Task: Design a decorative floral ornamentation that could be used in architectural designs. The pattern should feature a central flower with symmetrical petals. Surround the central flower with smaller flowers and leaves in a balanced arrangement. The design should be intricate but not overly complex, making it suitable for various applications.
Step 1606:
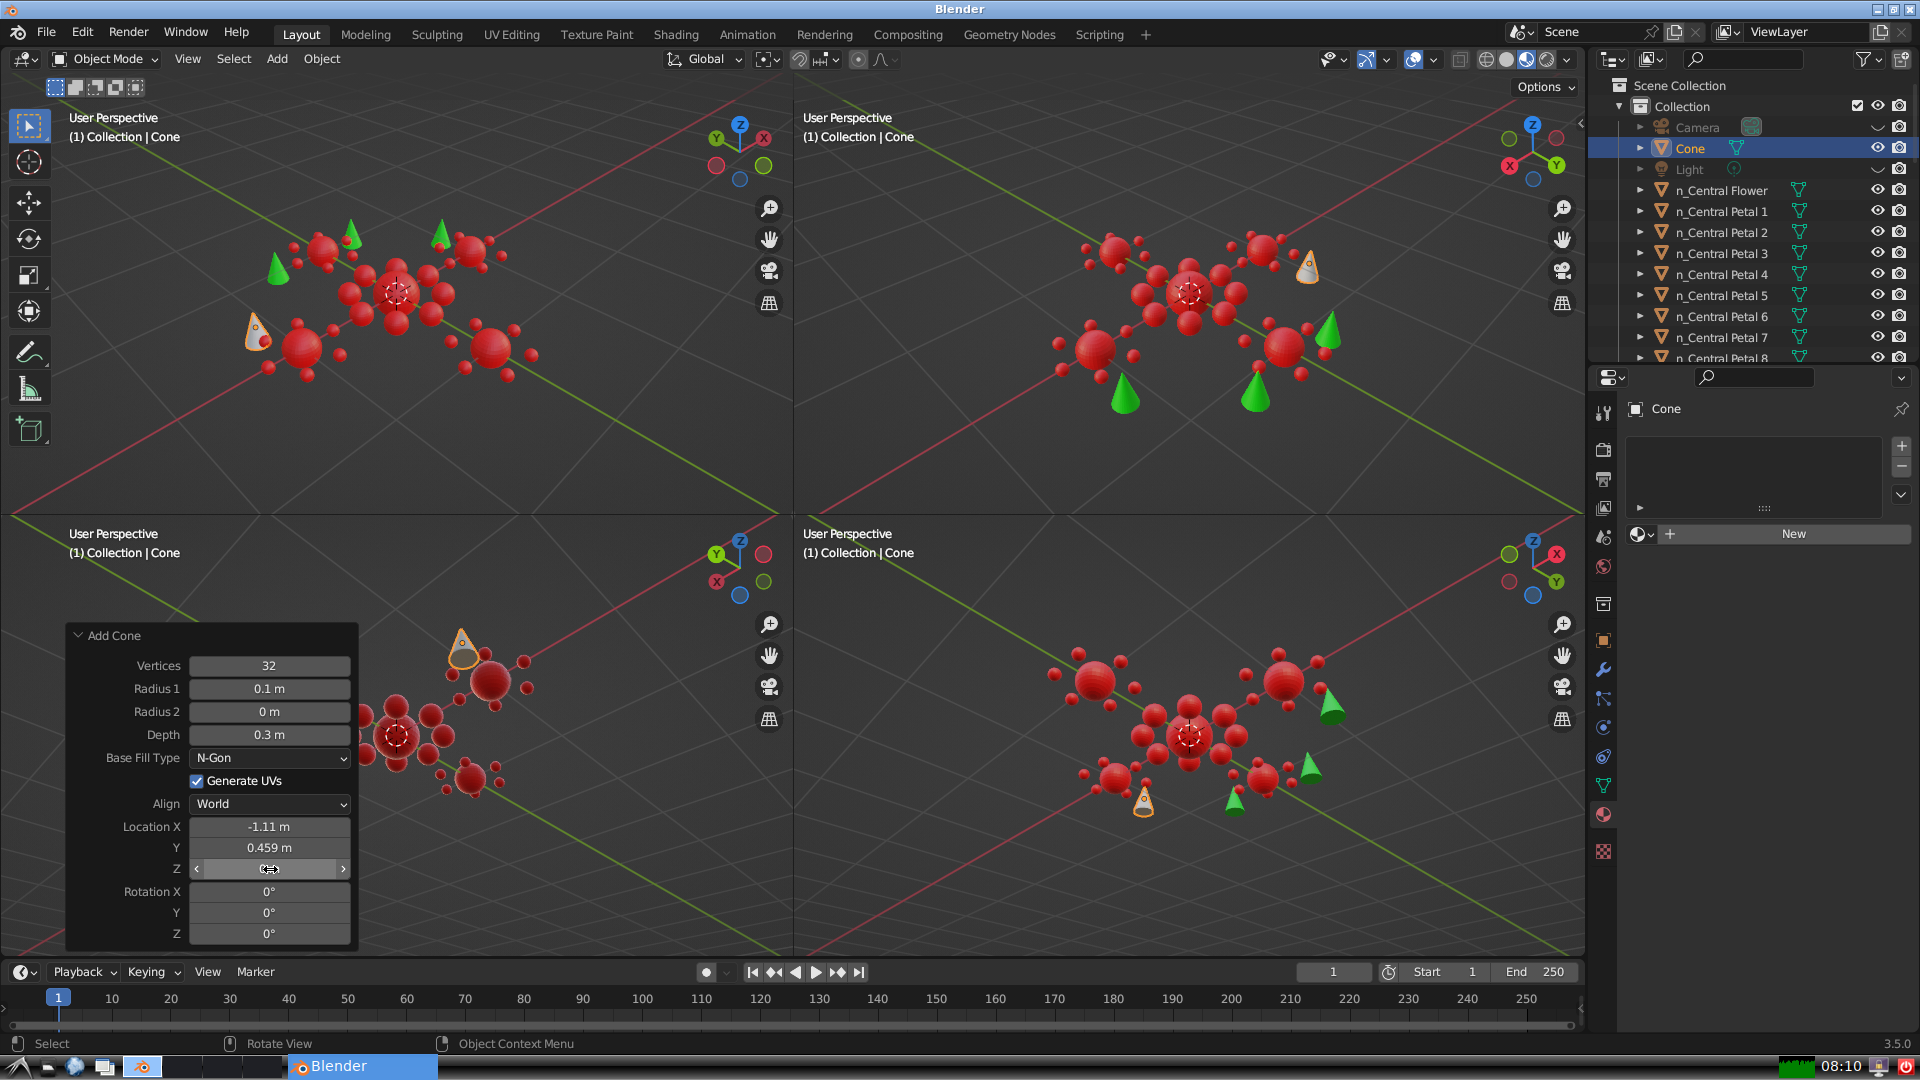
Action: click: no